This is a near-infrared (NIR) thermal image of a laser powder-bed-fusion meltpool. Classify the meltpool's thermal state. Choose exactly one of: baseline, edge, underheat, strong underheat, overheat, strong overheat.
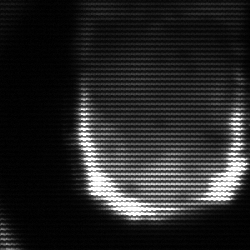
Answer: strong underheat